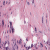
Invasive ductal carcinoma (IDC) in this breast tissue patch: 1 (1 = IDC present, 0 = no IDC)